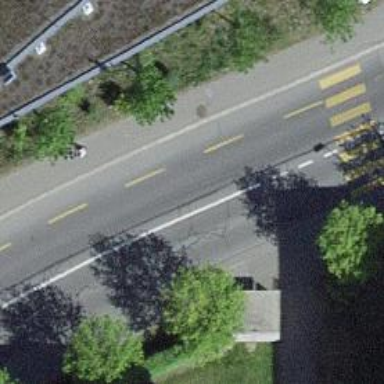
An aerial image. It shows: Tertiary road with asphalt surface. There is cycle lane on the left side of the road.